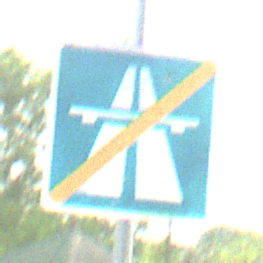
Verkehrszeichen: EndeAutbahn
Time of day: MorningAfternoon
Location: Outdoor (Nature)
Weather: PartlyCloudy
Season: NotSpecified
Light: Natural